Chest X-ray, PA view. Patient: 78 years old, sex F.
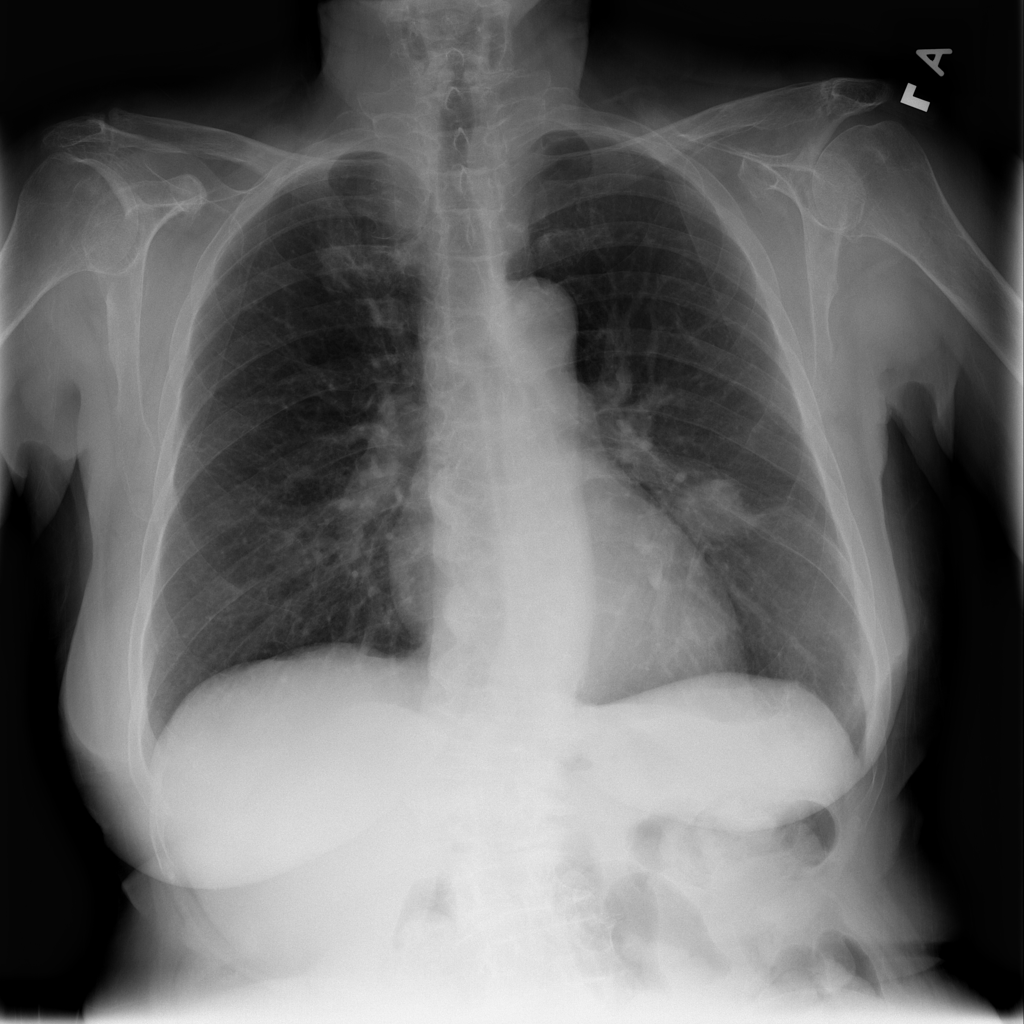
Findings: Mass, Pneumothorax